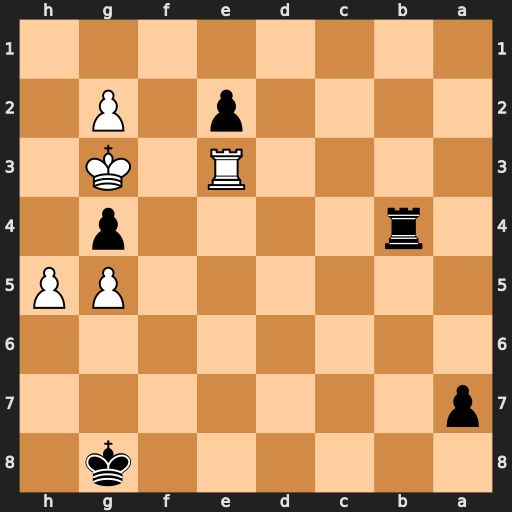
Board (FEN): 6k1/p7/8/6PP/1r4p1/4R1K1/4p1P1/8
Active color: b
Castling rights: -
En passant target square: -
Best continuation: Rb3 Rxb3 e1=Q+